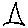
Label: triangle